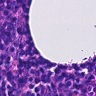
Metastatic tissue present: no